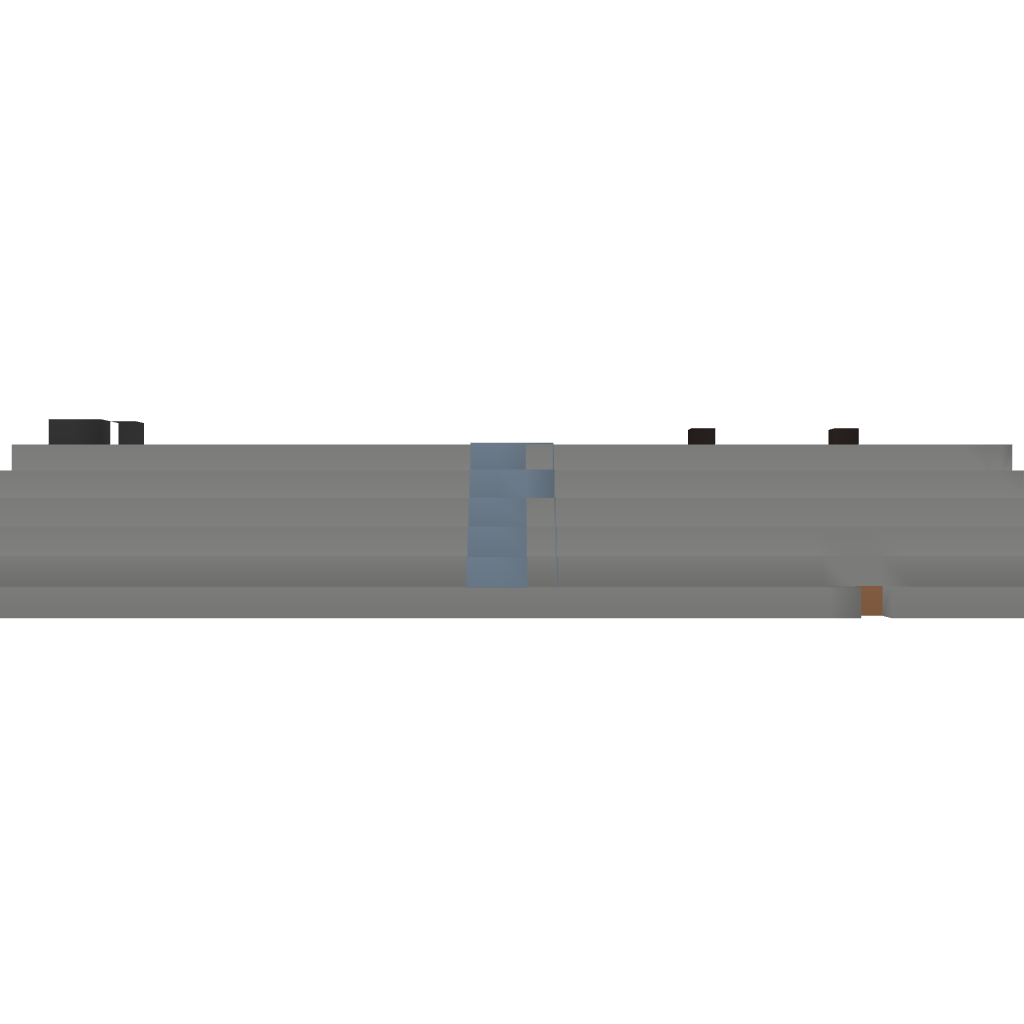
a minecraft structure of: unknown maze